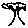
Label: tree